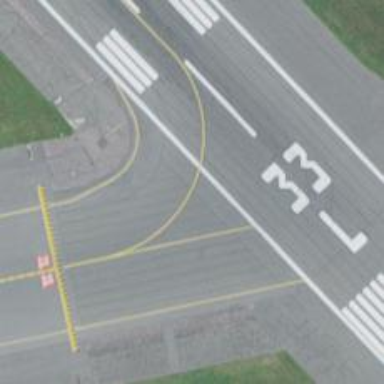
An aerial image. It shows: Asphalt taxiway in the airport.